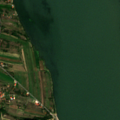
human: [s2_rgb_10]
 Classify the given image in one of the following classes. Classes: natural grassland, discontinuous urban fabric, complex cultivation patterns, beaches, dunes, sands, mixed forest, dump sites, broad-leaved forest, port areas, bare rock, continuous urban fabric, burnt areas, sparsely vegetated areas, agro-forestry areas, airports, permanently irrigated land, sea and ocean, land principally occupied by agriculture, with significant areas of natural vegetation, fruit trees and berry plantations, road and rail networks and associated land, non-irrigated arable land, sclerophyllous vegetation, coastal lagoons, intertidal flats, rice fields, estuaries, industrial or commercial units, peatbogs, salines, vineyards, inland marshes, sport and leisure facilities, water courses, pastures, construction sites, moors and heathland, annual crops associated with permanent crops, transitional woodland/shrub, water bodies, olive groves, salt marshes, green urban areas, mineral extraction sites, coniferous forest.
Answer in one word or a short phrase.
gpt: complex cultivation patterns, transitional woodland/shrub, water courses